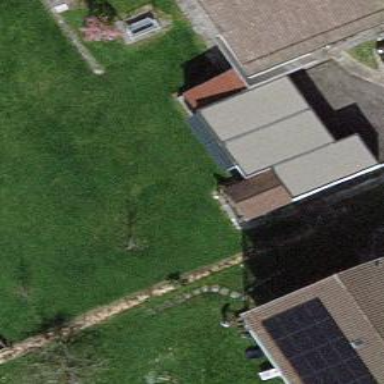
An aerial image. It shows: Garage.